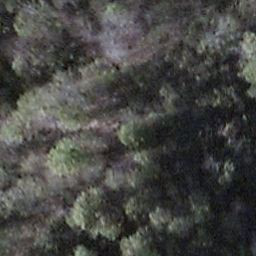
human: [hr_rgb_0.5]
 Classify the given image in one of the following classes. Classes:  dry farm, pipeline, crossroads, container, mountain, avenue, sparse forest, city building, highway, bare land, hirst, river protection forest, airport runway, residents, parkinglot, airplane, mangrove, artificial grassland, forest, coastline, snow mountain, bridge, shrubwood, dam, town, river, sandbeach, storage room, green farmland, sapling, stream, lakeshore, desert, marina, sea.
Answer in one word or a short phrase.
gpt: shrubwood